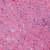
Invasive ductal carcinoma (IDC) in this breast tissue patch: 0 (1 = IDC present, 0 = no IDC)